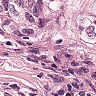
Metastatic tissue present: yes